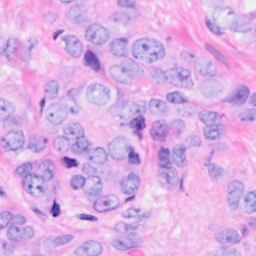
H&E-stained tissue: Breast